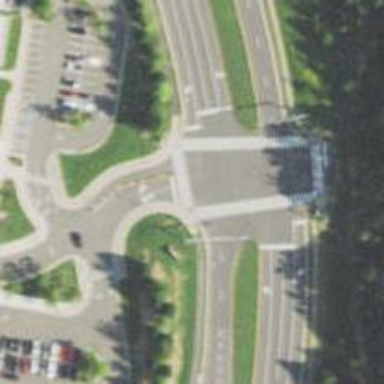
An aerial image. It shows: Marked crossing on cycleway road.